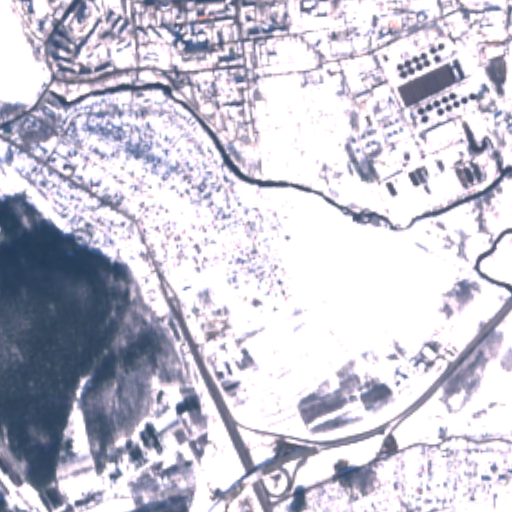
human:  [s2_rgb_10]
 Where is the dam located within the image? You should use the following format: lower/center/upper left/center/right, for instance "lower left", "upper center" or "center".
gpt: The dam is located in the upper left of the image.
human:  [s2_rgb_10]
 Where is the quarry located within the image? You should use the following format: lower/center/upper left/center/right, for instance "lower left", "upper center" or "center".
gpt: The quarry is located in the lower left of the image.
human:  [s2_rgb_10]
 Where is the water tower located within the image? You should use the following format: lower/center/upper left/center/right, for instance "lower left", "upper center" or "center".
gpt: The water tower is located in the lower right of the image.
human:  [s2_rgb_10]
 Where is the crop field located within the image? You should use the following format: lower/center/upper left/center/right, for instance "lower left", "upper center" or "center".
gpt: There is no crop field in the image.